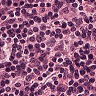
Metastatic tissue present: no